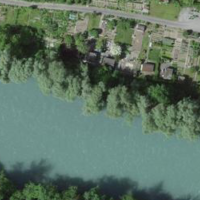
EUNIS habitat code: 53
Species observed at this site:
Turdus merula